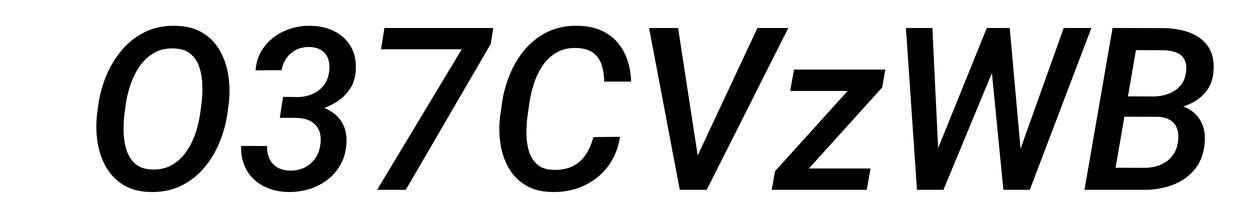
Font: Roboto-Italic_Medium_Italic